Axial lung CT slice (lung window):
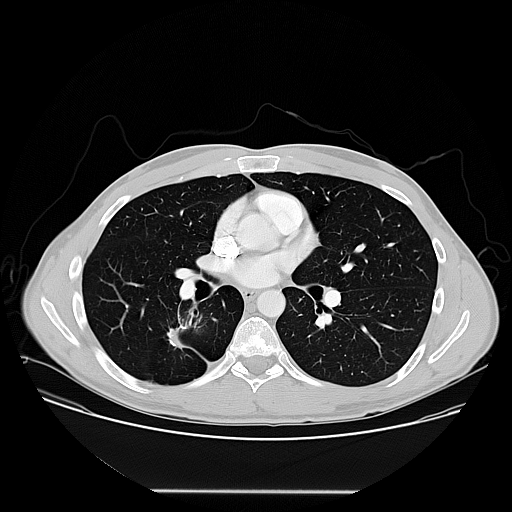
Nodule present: no